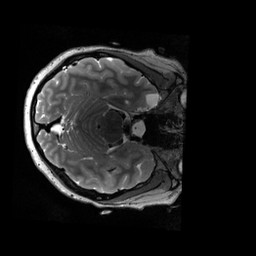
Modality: T2w
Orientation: axial
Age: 30
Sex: female
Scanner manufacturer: siemens
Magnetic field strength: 3 T
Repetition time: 3.2 s
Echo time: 0.564 s